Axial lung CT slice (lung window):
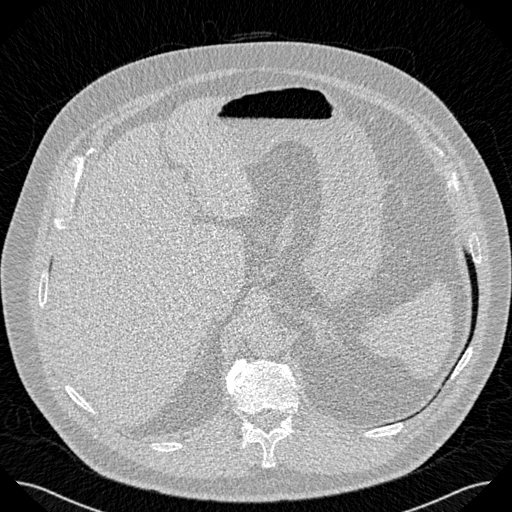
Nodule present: no